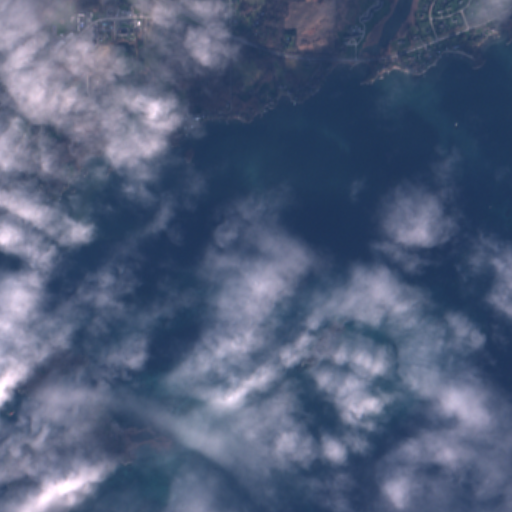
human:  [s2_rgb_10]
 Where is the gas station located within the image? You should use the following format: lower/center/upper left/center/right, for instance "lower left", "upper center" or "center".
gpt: The gas station is located in the upper left of the image.
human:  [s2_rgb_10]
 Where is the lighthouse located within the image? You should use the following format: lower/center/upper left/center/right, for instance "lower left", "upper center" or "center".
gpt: The lighthouse is located in the center right of the image.
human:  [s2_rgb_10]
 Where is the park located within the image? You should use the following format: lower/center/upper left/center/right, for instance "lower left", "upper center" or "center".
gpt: The park is located in the upper left of the image.
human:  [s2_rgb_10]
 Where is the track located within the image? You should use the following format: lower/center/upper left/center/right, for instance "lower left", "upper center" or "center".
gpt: The track is located in the upper left of the image.
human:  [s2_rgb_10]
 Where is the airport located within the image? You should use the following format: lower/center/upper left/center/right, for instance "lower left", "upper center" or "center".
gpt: There is no airport in the image.